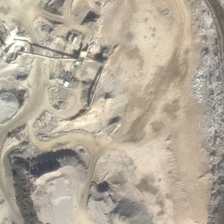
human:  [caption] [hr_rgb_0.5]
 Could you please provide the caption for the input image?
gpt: a factory was built on the bare land .

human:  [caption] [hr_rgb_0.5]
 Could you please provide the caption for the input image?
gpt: a factory was built on the bare land .

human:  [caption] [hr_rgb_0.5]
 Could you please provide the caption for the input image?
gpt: next to the road was a bare land .

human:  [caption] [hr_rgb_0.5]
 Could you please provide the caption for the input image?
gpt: next to the road was a bare land .

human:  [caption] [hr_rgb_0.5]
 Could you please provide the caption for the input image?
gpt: next to the road was a bare land .